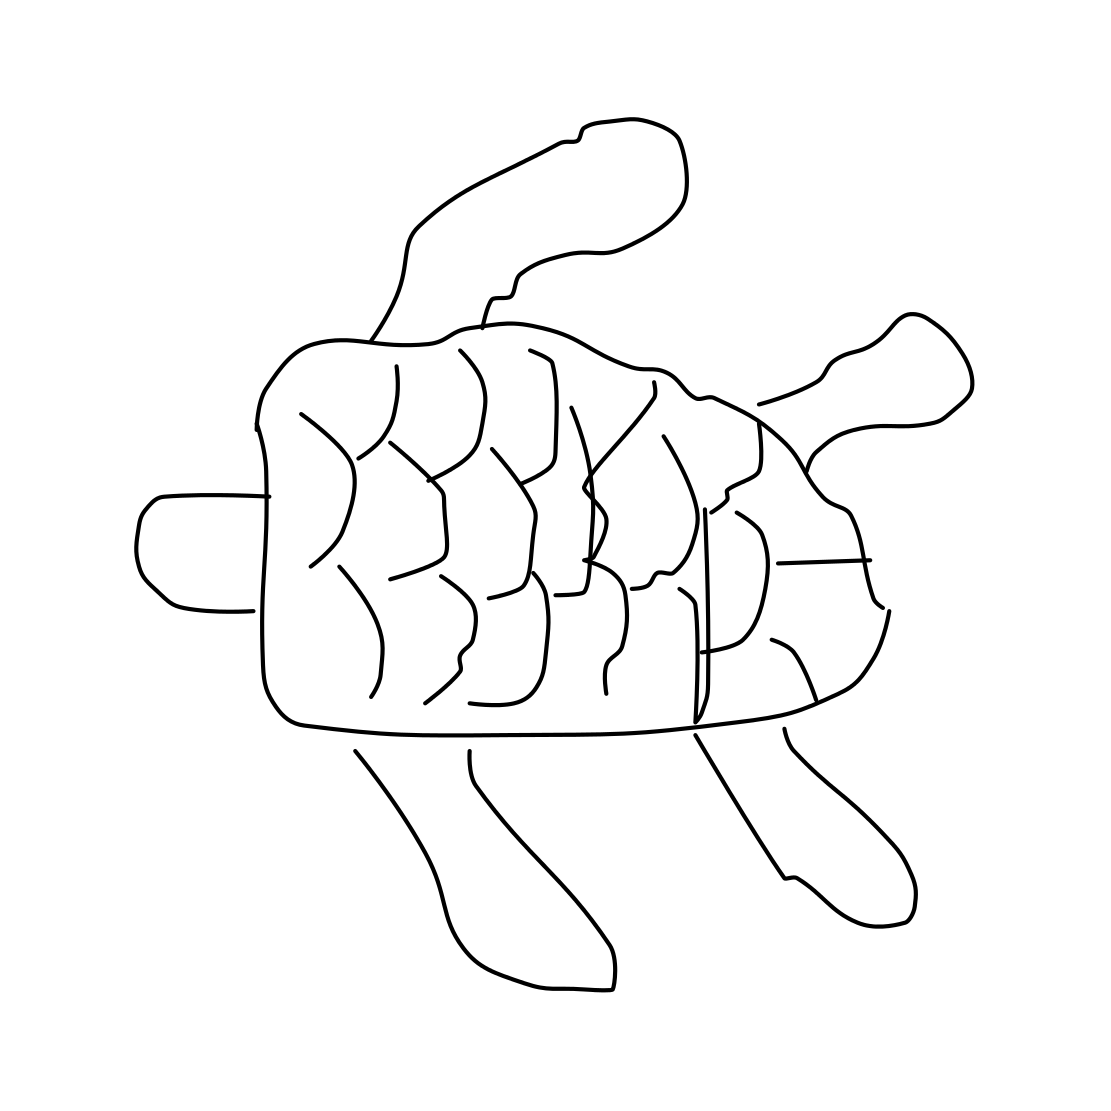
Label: sea turtle